Interaction volume radius: 5 \u00c5
Interaction volume height: 45 \u00c5
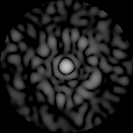
Disorder parameter: 0.8496